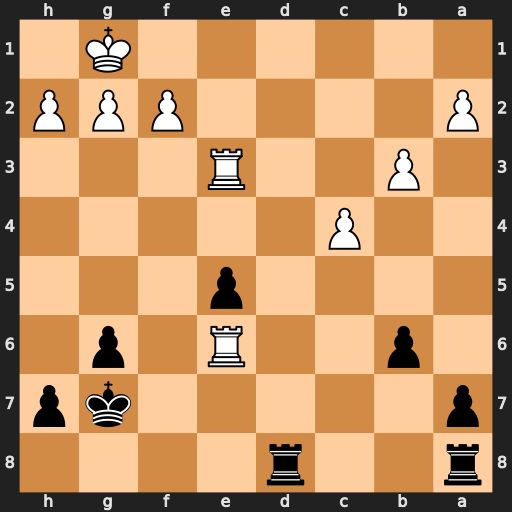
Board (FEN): r2r4/p5kp/1p2R1p1/4p3/2P5/1P2R3/P4PPP/6K1
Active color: b
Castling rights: -
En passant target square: -
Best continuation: Rd1+ Re1 Rxe1#